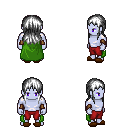
a pixel art fantasy rpg character, male body template, dark elf, purple skin, green cape, red pants, white unkempt hairstyle, cloth bracers, brown slippers, four views (front, back, left, right), 2x2 character sprite sheet, small pixel art, hard edges, no anti-aliasing